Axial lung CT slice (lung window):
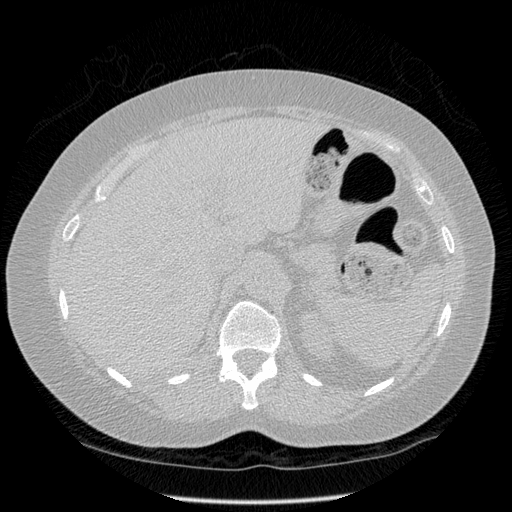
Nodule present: no